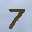
Label: 7